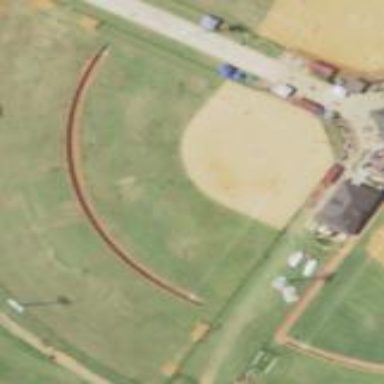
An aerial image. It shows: Softball pitch for leisure land activities.